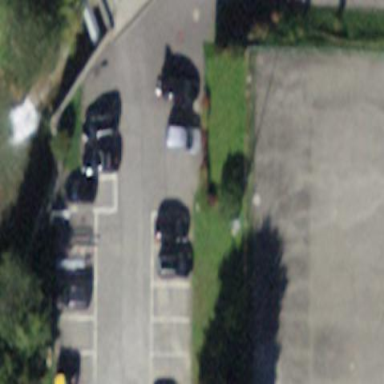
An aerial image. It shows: Parking area with surface.